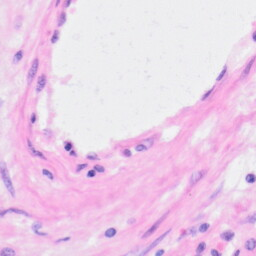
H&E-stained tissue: Kidney